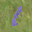
Label: 1